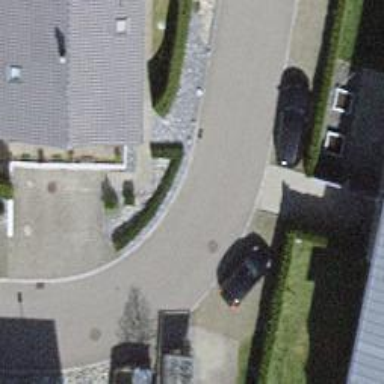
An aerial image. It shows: Residential road with asphalt surface.